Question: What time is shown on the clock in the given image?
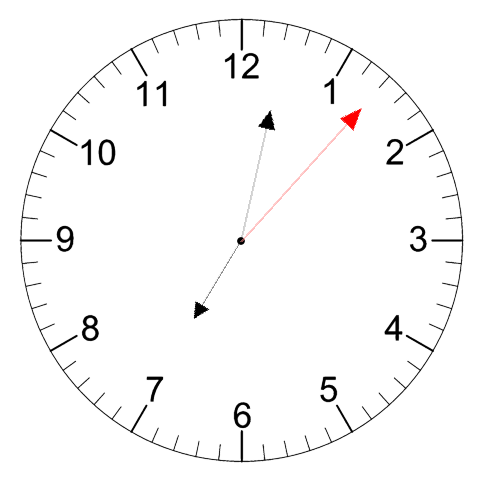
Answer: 07:02:07